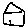
Label: house